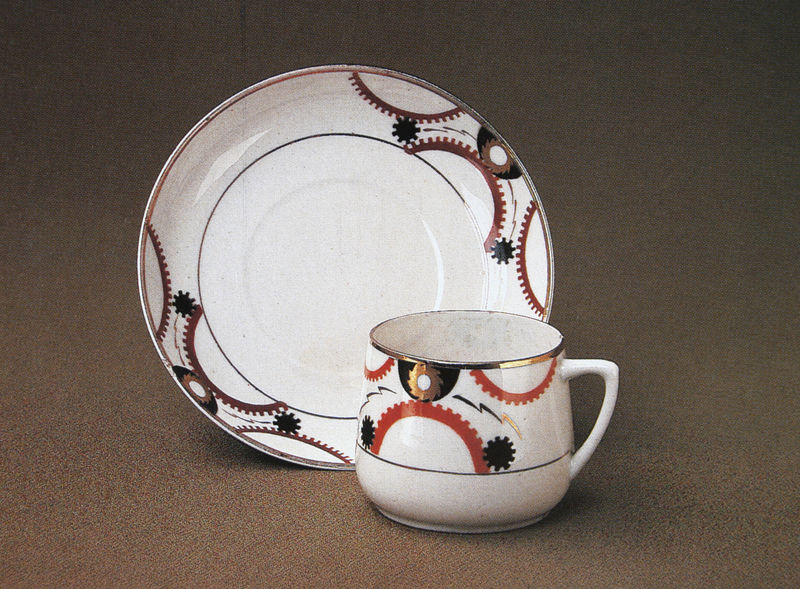
Titel: Tasse und Untertasse "Zahnrad"
Künstler: Trifon Podrjabinnikow
Standort: Kuskowo
Institution: Staatliches Porzellan- und Keramikmuseum
Schlagwörter: schatten, licht, schwarz, weiss, rot, muster, teller, gold, henkel, rand, detail, glanz, dekor, tasse, bauch, foto, fotografie, photographie, bögen, gefäß, porzellan, geschirr, photo, goldrand, glasur, zahnräder, zahnrad, porzallan